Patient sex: M
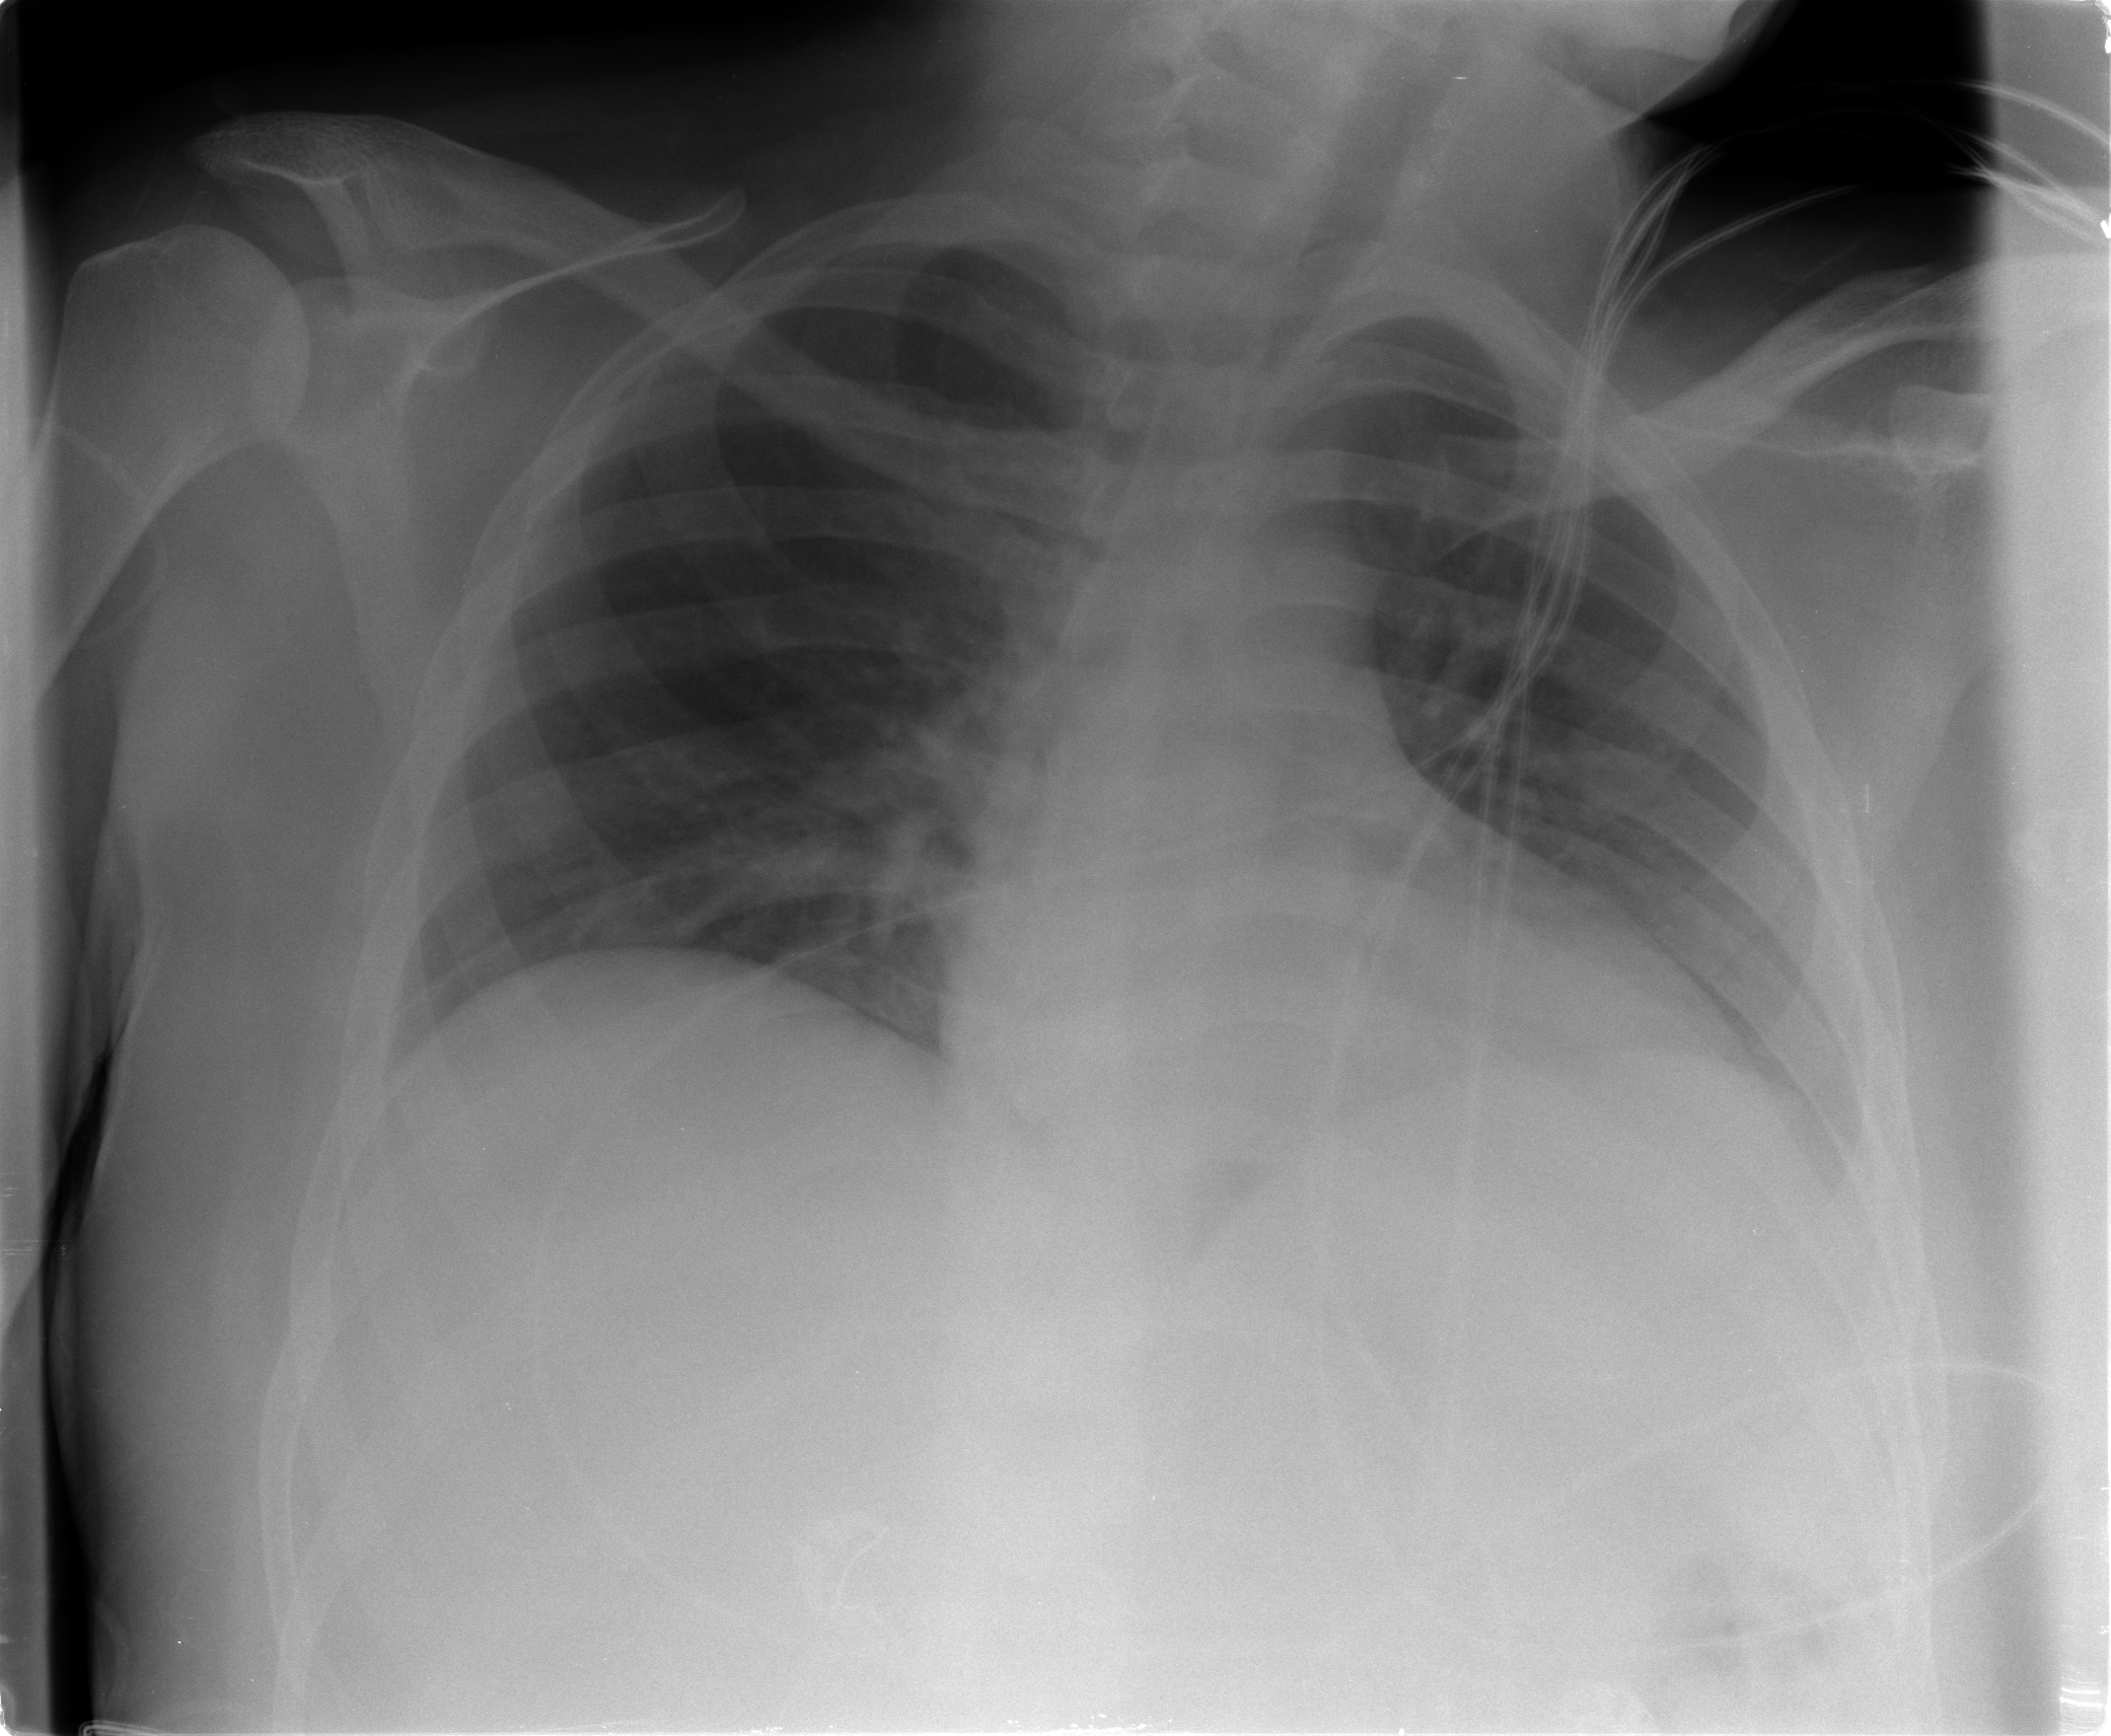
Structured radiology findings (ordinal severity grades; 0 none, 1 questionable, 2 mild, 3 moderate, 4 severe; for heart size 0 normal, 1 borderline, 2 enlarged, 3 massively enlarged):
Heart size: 2
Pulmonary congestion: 1
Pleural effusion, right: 0
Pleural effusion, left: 0
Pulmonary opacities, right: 0
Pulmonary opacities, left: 0
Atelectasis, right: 0
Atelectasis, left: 0